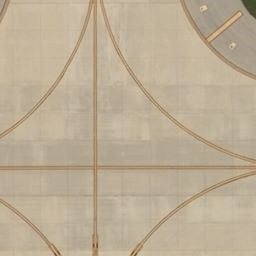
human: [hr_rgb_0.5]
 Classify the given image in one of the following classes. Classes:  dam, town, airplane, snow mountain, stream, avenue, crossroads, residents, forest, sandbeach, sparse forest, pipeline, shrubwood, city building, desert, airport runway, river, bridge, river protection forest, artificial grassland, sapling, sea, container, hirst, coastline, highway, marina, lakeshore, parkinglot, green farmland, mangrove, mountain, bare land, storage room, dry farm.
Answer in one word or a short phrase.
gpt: airport runway